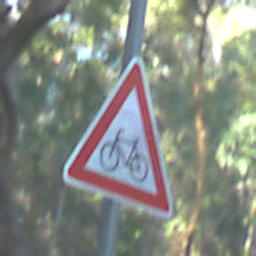
Verkehrszeichen: RadverkehrRechts
Umgebung: Outdoor, Nature
Tageszeit: MorningAfternoon
Wetter: Clear
Licht: Natural
Jahreszeit: NotSpecified
Kontrast: LowContrast